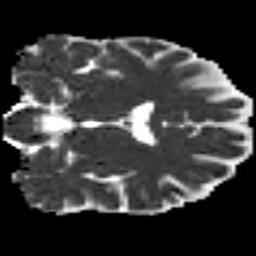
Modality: MD
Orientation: coronal
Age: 48
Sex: male
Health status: ill
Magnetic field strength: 3 T
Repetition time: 9 s
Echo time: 0.093 s